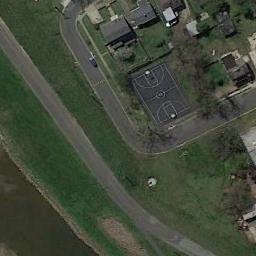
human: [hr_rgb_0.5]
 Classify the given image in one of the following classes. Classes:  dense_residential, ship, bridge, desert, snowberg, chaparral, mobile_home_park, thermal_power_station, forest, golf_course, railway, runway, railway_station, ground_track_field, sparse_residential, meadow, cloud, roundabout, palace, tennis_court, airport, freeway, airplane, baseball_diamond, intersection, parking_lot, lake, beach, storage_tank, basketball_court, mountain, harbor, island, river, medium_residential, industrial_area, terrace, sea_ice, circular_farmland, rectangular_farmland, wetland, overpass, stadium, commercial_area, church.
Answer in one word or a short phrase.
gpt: basketball_court